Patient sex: M
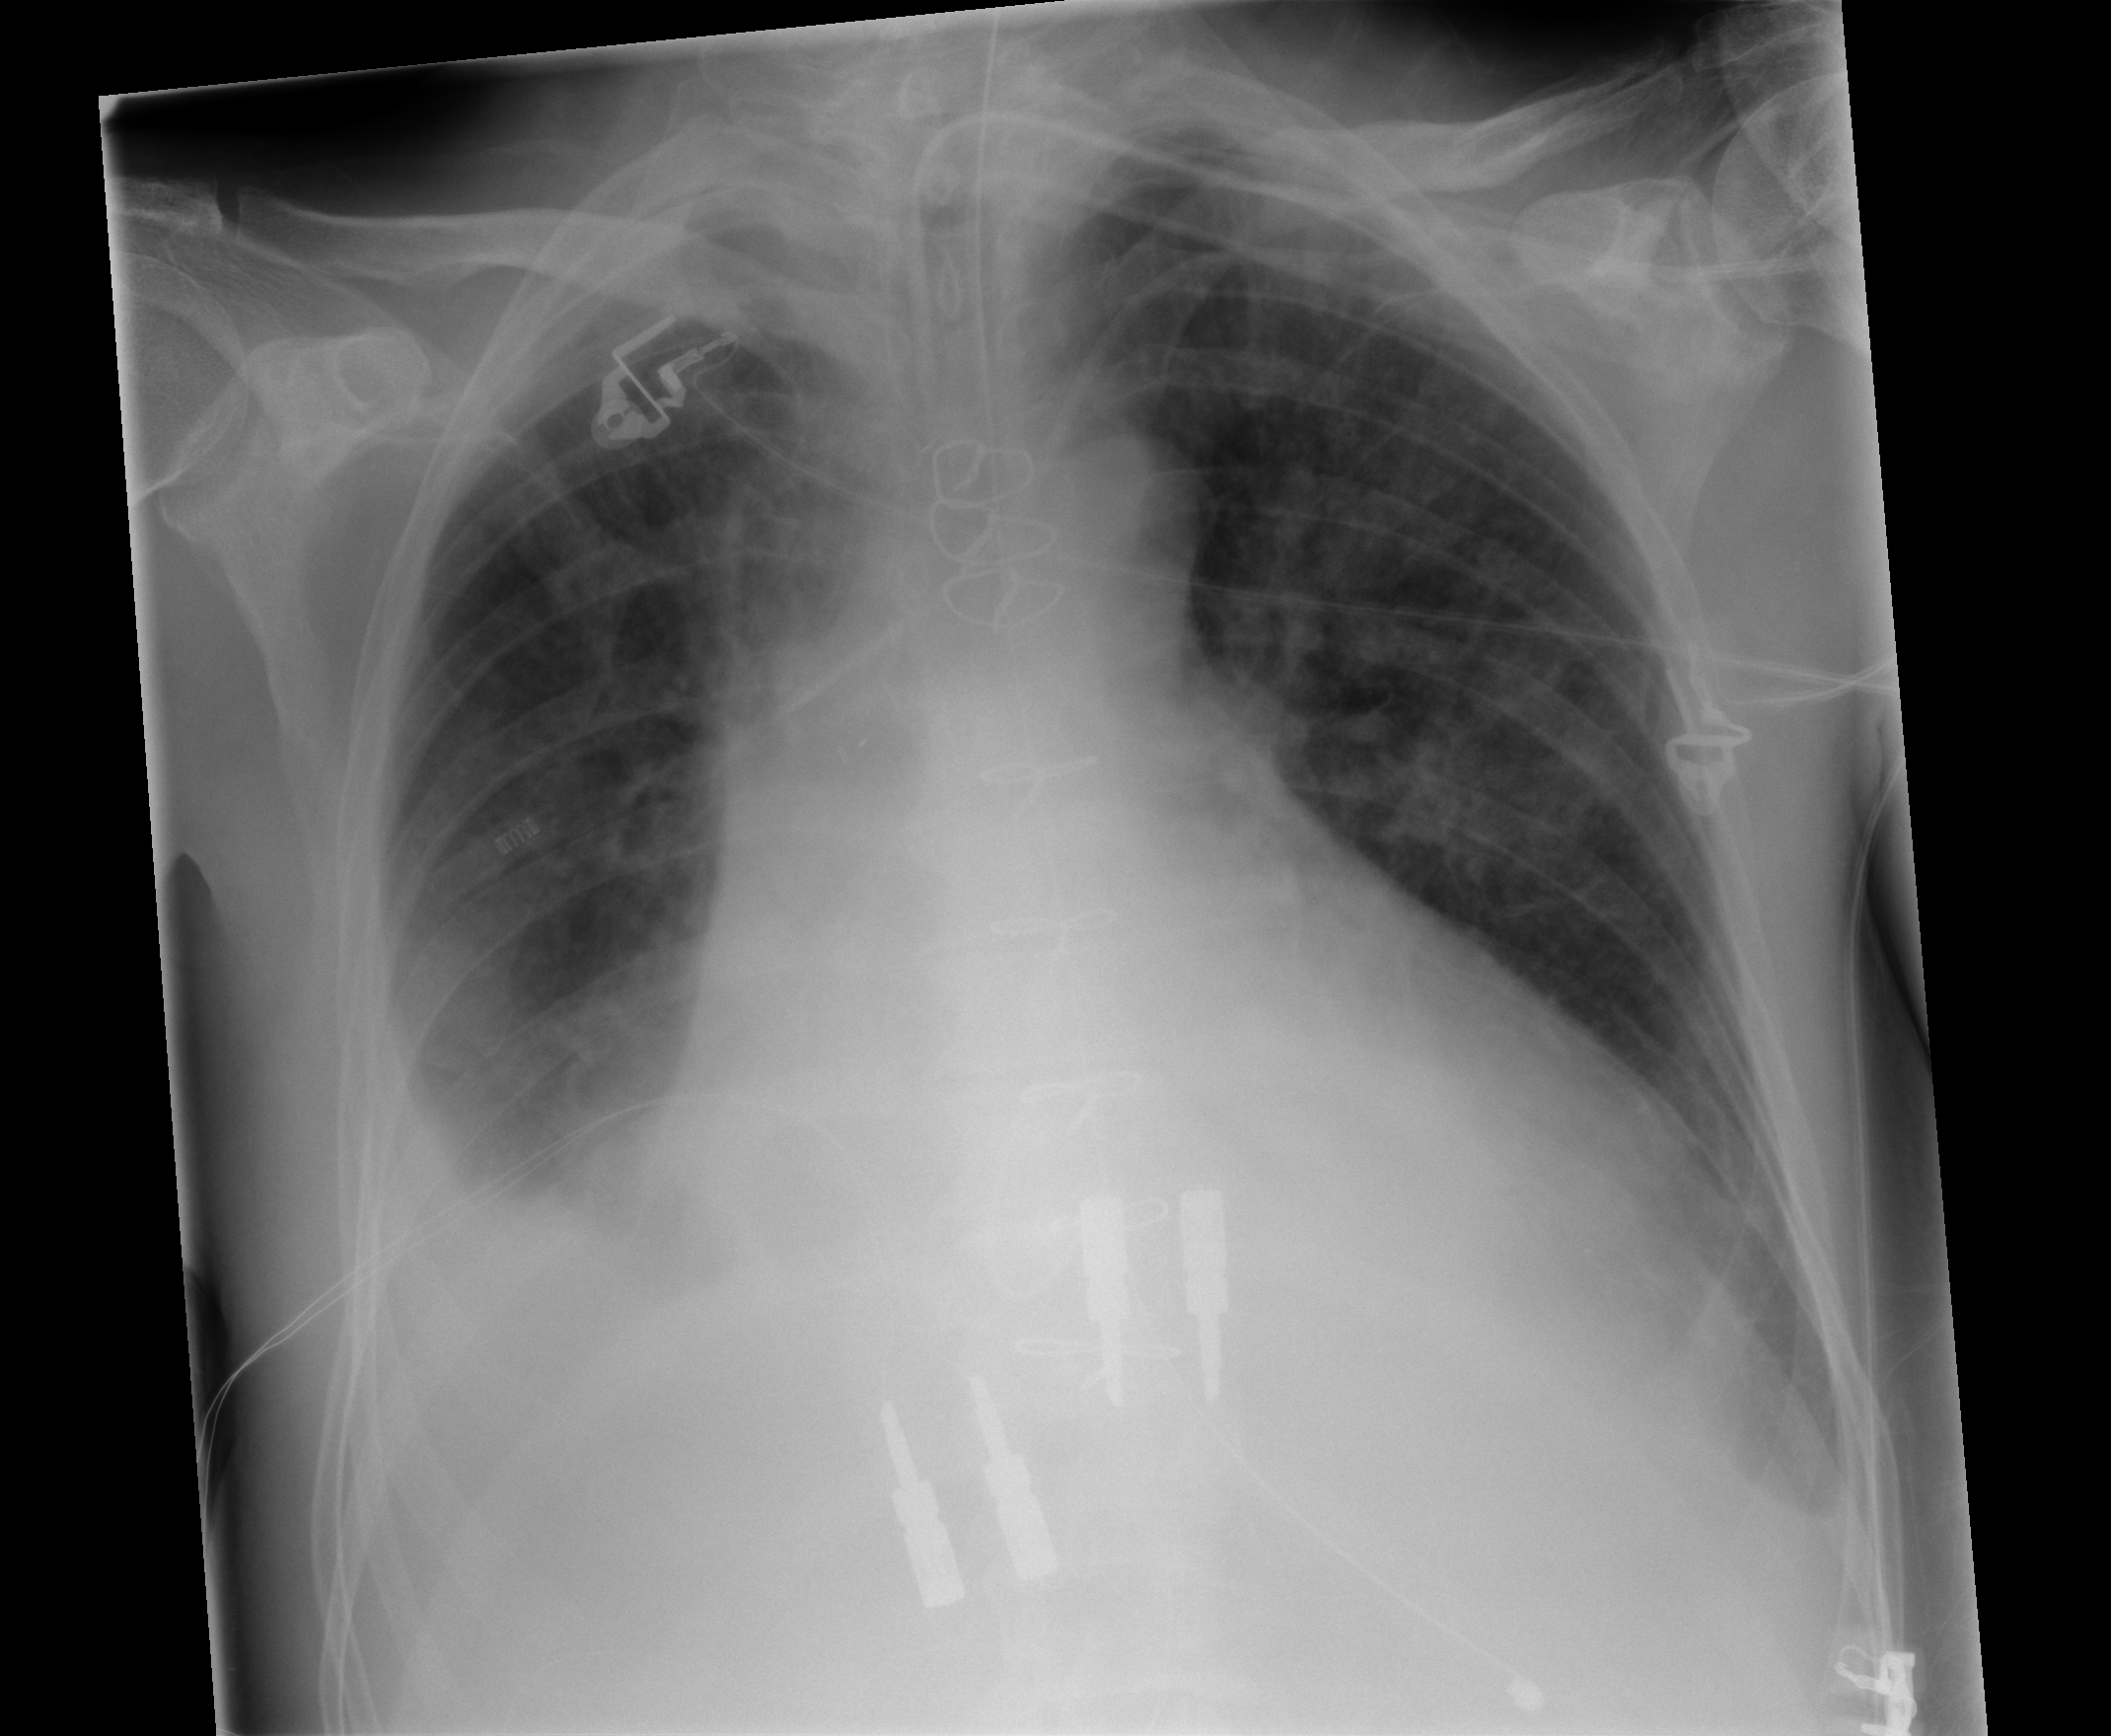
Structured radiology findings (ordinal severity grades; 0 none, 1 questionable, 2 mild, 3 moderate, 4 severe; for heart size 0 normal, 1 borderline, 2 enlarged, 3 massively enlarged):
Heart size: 3
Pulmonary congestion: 1
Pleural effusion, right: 3
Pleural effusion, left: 1
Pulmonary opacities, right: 0
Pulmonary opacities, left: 0
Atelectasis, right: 2
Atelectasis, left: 1